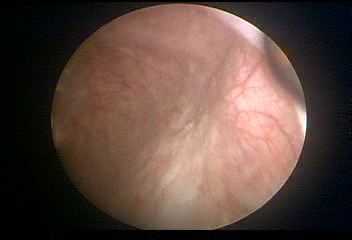
Modality: WLC
Class: Normal mucosa
Bladder cancer association: No